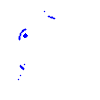
Particle: proton